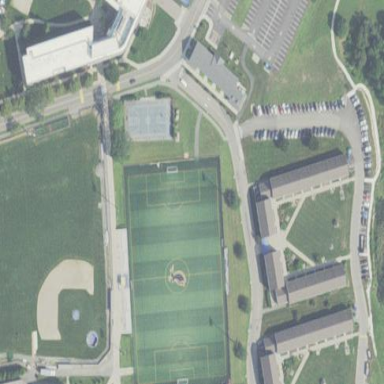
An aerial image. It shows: Soccer pitch designated for leisure and sports activities.